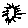
Label: sun